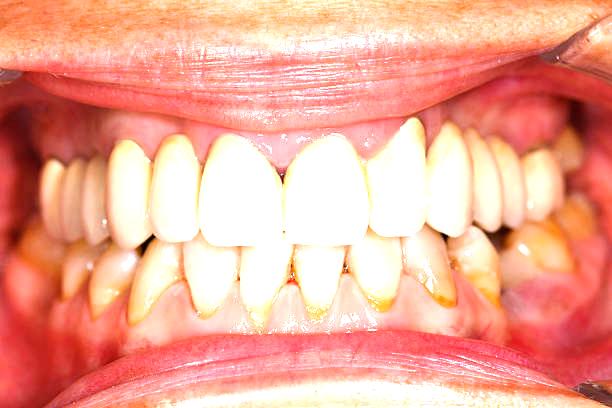
Condition: Gingivitis